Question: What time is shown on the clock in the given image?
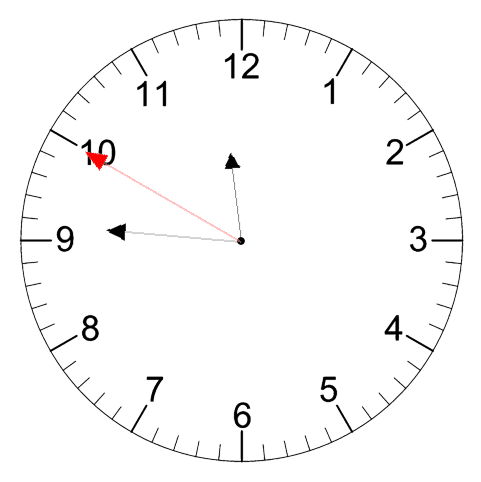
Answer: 11:45:50